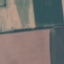
Land use / land cover: AnnualCrop